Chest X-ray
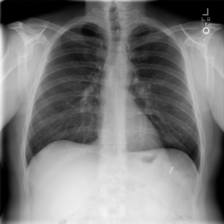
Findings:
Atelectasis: negative
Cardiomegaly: negative
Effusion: negative
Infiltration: negative
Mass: negative
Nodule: negative
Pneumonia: negative
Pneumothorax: negative
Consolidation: negative
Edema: negative
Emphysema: negative
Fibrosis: negative
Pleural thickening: negative
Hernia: negative